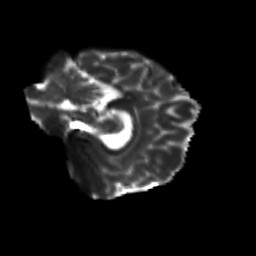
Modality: T2w
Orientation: sagittal
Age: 23
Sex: female
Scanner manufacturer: siemens
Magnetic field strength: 3 T
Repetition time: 3.5 s
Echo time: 0.125 s